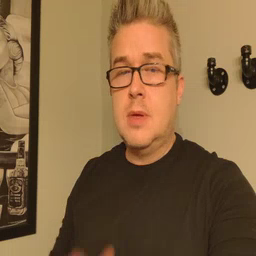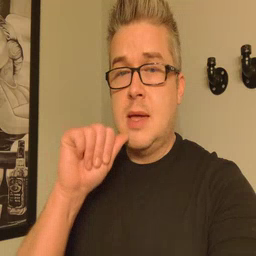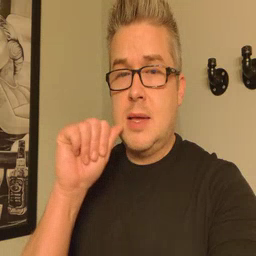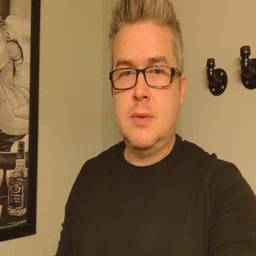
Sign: aunt